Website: apple
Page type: customer-info-address
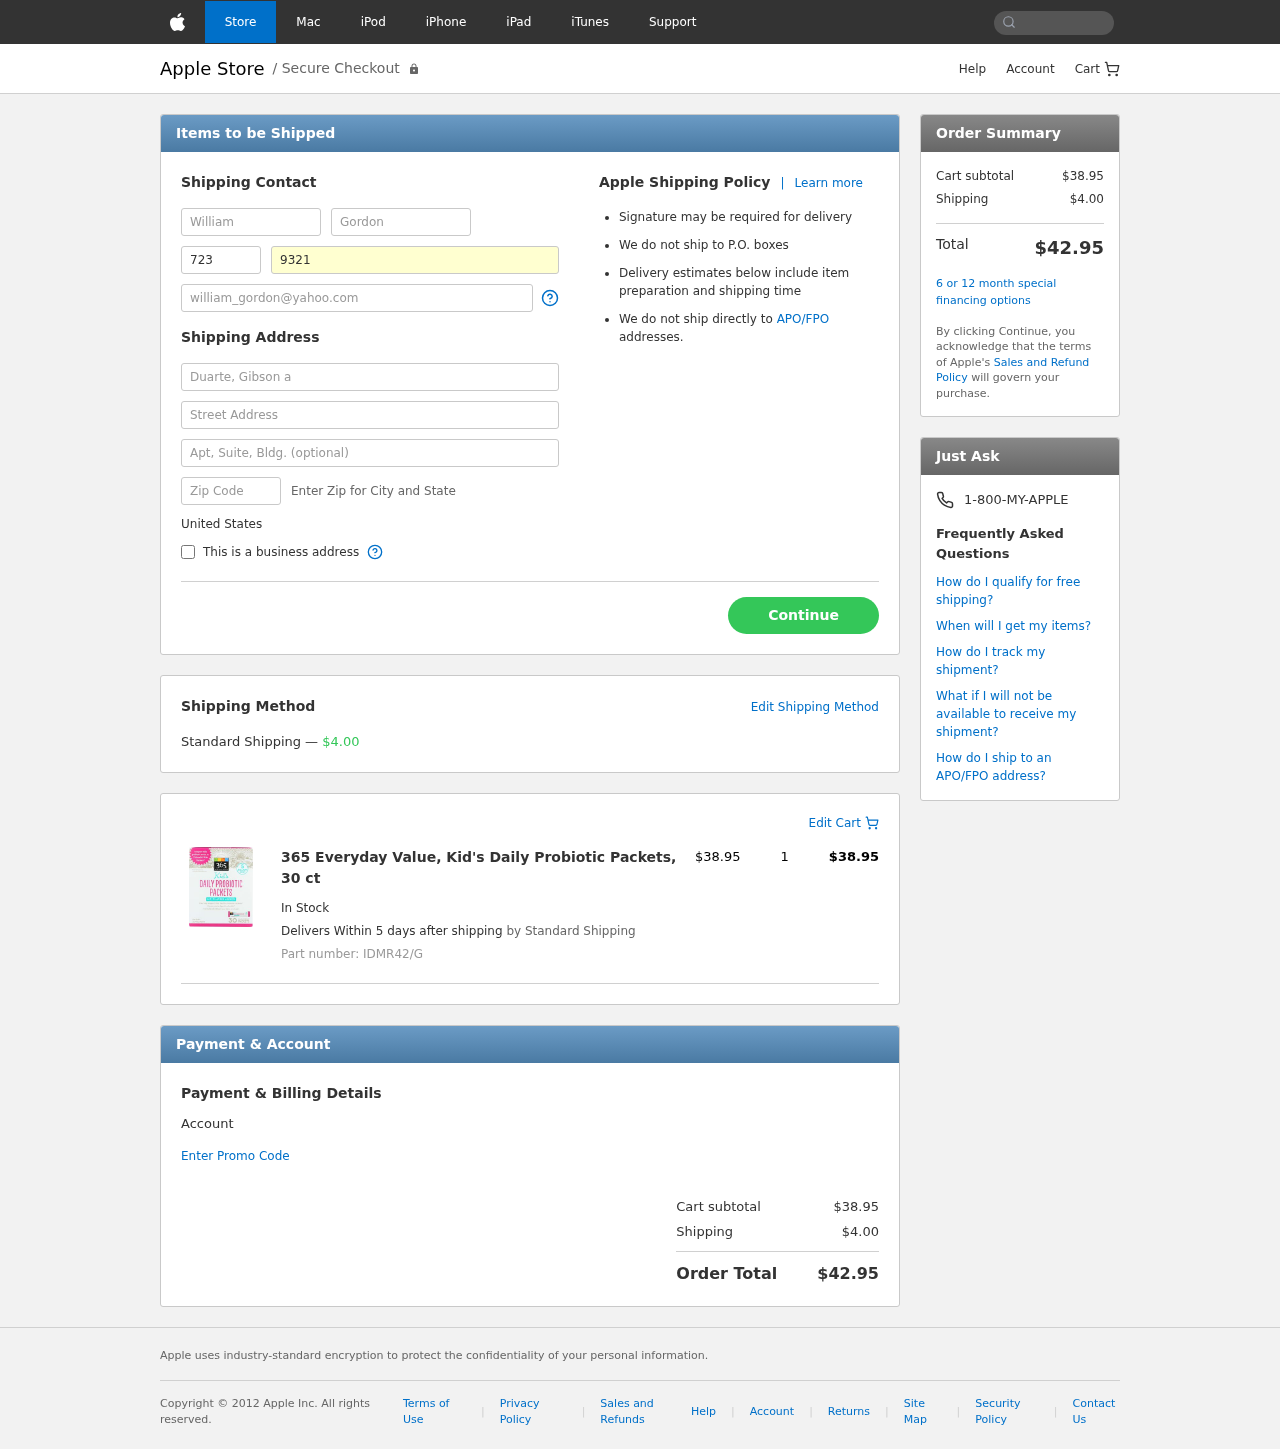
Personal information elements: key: PII_COUNTRY
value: United States
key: PII_FIRSTNAME
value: William
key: PII_LASTNAME
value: Gordon
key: PII_PHONE_AREA
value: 723
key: PII_PHONE_LINE
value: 9321
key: PII_EMAIL
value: william_gordon@yahoo.com
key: PII_COMPANY
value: Duarte, Gibson and Curtis
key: PII_STREET
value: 716 John Ridge
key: PII_POSTCODE
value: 14415
Product elements: key: PRODUCT1_NAME
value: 365 Everyday Value, Kid's Daily Probiotic Packets, 30 ct
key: PRODUCT1_PRICE
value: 38.95
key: PRODUCT1_QUANTITY
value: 1
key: PRODUCT1_SKU
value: IDMR42/G
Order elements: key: ORDER_SHIPPING_COST
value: $4.00
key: ORDER_ITEM_TOTAL
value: $38.95
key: ORDER_SUBTOTAL
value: $38.95
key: ORDER_TOTAL
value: $42.95